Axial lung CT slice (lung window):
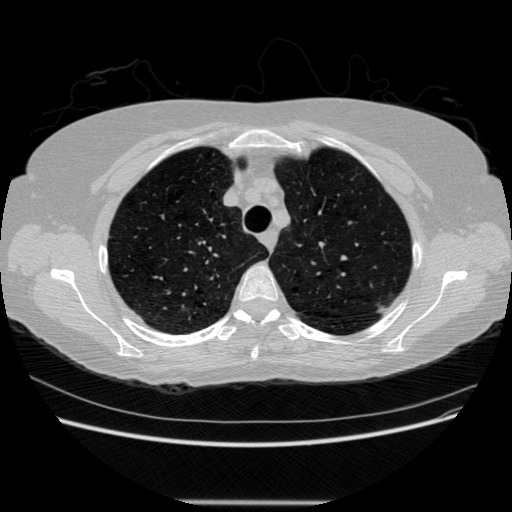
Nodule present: no